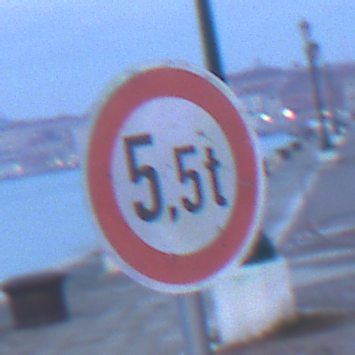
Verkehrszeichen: TatsaechlicheMasse
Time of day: Dawn
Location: Outdoor (Urban)
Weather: PartlyCloudy
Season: NotSpecified
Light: Natural